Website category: sports
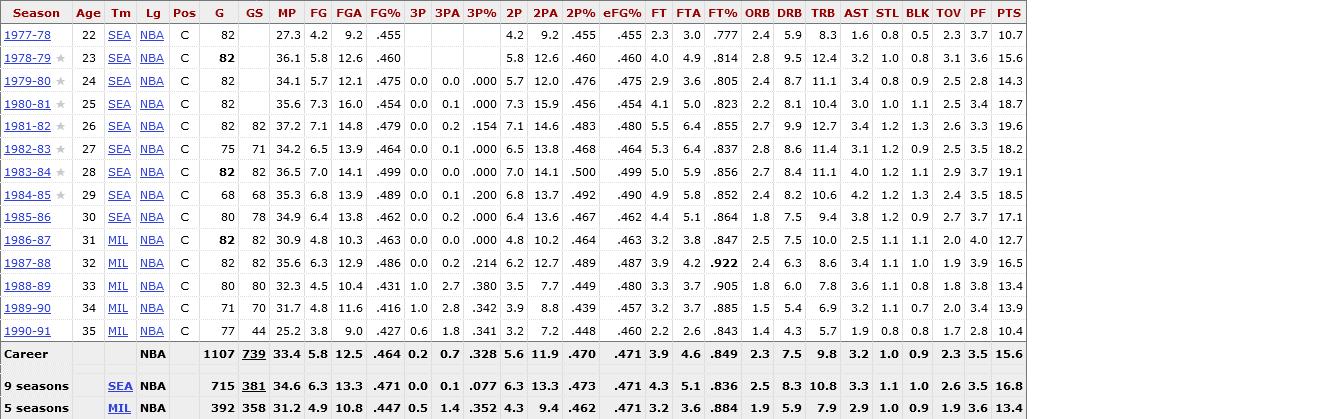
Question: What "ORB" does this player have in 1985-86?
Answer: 1.8

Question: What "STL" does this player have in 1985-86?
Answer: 1.2

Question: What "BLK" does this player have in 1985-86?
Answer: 0.9

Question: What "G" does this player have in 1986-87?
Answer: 82

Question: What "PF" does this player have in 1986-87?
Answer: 4.0

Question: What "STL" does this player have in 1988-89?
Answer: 1.1

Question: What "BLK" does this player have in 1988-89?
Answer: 0.8

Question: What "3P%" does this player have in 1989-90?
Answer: .342

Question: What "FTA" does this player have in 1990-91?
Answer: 2.6

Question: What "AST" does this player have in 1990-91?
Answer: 1.9

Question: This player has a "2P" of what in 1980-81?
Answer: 7.3

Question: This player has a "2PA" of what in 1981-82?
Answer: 14.6

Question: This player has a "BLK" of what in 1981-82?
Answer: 1.3

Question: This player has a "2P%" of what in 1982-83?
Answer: .468

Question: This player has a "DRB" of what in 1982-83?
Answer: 8.6

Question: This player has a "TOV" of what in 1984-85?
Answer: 2.4

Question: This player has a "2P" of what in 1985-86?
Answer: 6.4

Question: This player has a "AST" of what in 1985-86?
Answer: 3.8

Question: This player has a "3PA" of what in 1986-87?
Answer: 0.0

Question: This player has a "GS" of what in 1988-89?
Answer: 80

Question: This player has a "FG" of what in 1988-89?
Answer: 4.5

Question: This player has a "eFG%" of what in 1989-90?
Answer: .457

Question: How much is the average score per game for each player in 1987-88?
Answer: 16.5

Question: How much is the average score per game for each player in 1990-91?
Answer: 10.4

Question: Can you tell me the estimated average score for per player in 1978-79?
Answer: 15.6

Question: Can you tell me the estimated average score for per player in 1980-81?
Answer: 18.7

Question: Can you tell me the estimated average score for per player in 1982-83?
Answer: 18.2

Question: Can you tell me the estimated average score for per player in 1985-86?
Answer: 17.1

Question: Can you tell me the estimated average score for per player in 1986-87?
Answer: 12.7

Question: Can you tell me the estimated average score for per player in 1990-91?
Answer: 10.4

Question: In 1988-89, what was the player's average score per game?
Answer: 13.4

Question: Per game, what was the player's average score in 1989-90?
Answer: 13.9